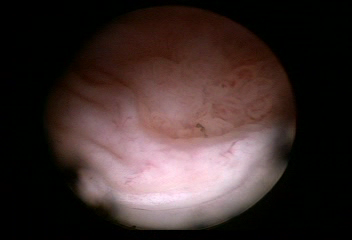
Modality: WLC
Class: Malignant
Subclass: LowGradePapillary
Lesion: L1
Stage: Ta
Morphology: Papillary
Bladder cancer association: Yes
Annotated structures: Tumor